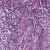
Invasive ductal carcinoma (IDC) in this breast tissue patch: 1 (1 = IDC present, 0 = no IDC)